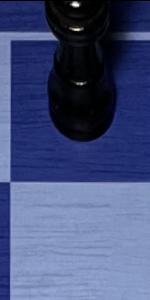
Label: Empty